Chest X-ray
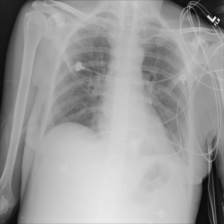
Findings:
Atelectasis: negative
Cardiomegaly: negative
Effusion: negative
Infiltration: negative
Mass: negative
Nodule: negative
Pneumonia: negative
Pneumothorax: negative
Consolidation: negative
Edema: negative
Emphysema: negative
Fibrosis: negative
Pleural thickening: negative
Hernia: negative